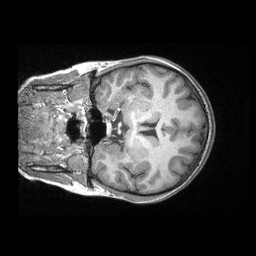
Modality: T1w
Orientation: coronal
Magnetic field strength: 3 T